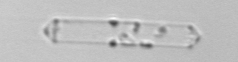
Label: Cerataulina_pelagica